Собирающую линзу с фокальным расстоянием $f$ разрезают вдоль плоскости, содержащей оптическую ось линзы, и между двумя половинками помещают небольшую черную пластинку толщины $\delta$ как показано на рисунке. Точечный источник монохроматического света с длиной волны $\lambda$ расположен на ”оптической” оси на расстоянии $p$ от линзы ($p > f$).
Сколько интерференционных полос можно увидеть на экране, помещённом на расстоянии $H$ позади линзы перпендикулярно оптической оси. Данные: $f = 10~см$, $p = 20~см$, $\delta = 1~мм$, $\lambda = 0.5~мкм$, $H = 50~см$.
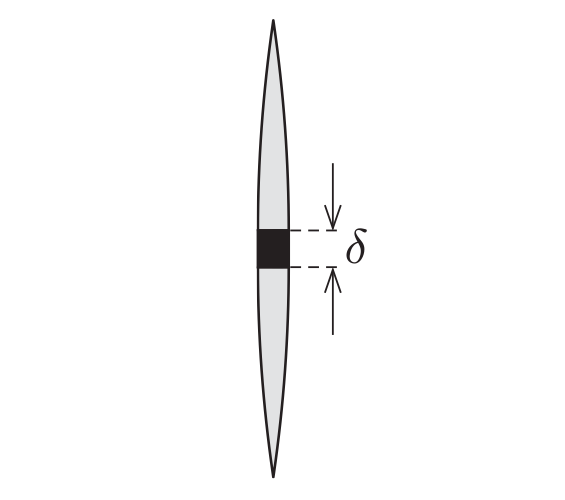
Ответ: $N \approx \frac{\delta^2}{\lambda}\frac{H+p}{H(p-f)-pf}\approx47$
Темы:
T, ★, Оптика, Волновая оптика, Интерференция, 200 задач